Interaction volume radius: 10 \u00c5
Interaction volume height: 30 \u00c5
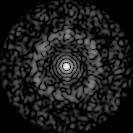
Disorder parameter: 0.7886